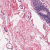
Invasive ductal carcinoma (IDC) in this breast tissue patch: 0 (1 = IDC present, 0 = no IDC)